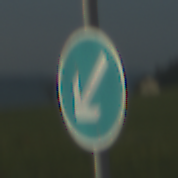
Verkehrszeichen: VorgeschriebeneVorbeifahrtLinks
Umgebung: Outdoor, Nature
Tageszeit: MorningAfternoon
Wetter: Clear
Licht: Natural
Jahreszeit: NotSpecified
Kontrast: HighContrast